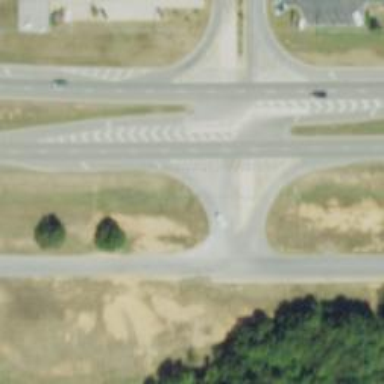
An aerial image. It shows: Trunk link highway with asphalt surface.